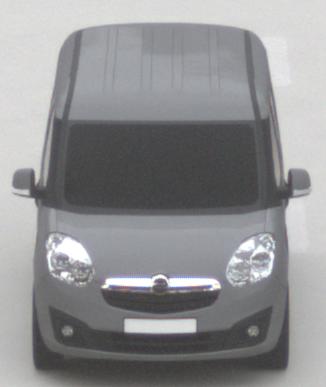
Make: Opel
Model: Combo Combi L1H1 1.4
Detailed model: Combo (D) Combi
Model produced from: 2012/01
Model produced until: 2013/11
Doors: 5
Color: gray
Road condition: dry road
Daytime: midday
Contrast: low contrast